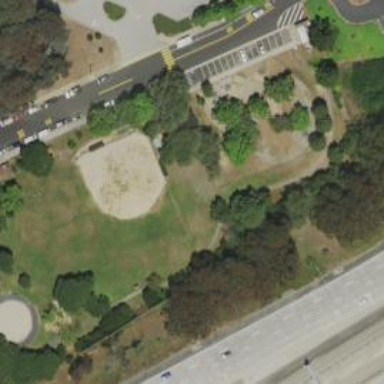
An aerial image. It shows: Fenced dog park for leisure activities on land.